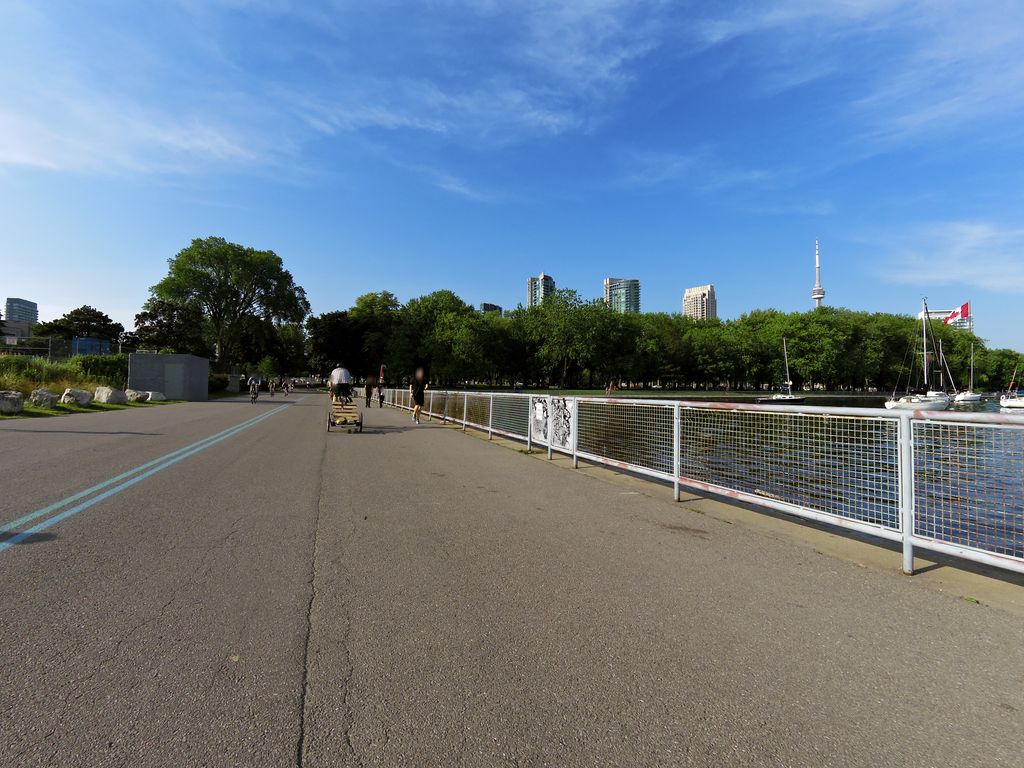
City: toronto